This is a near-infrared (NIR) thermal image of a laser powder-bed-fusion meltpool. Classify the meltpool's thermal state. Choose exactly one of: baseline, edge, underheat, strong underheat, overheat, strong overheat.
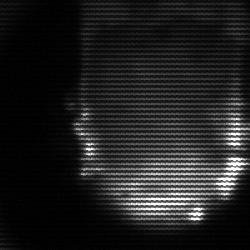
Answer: baseline